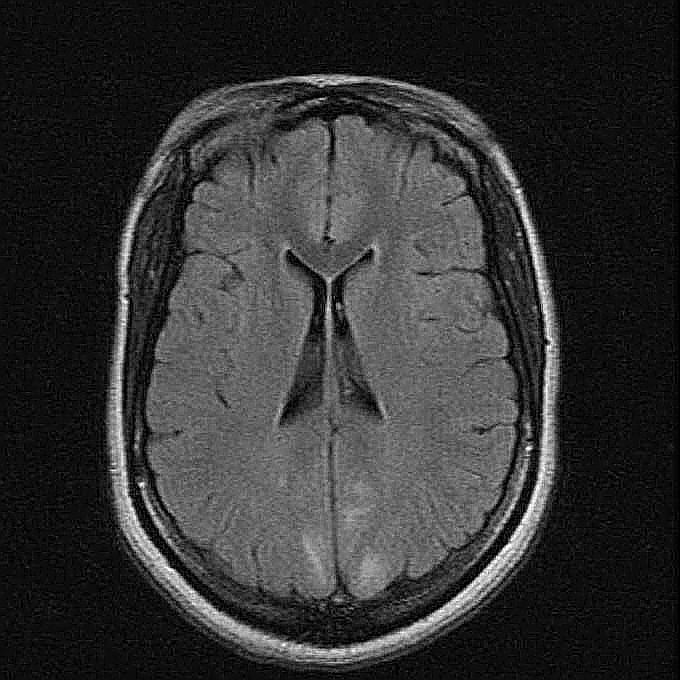
Label: notumor